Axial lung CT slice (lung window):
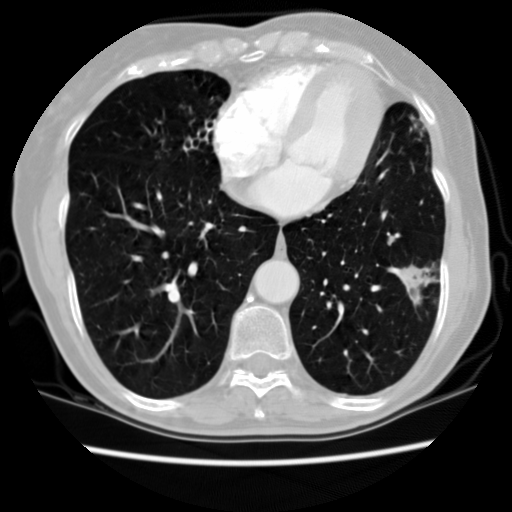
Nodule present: no